Field crop: maize
Growth stage: 2
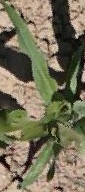
Species: maize